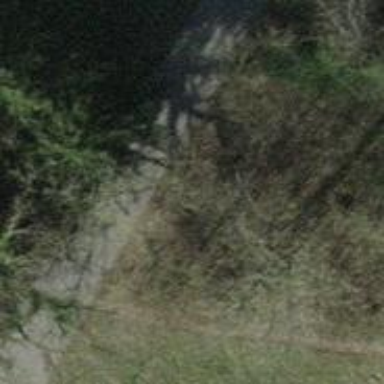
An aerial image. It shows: Culvert tunnel under ditch.